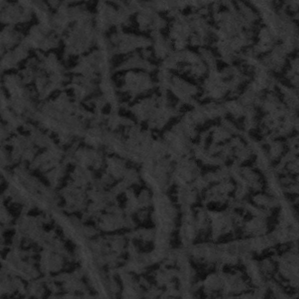
Label: frost